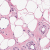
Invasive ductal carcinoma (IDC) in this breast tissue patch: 0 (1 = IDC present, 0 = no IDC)